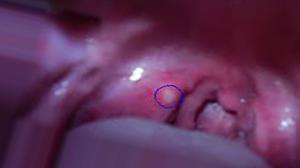
Condition: Mouth Ulcer